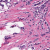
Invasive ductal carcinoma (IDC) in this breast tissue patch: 1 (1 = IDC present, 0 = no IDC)